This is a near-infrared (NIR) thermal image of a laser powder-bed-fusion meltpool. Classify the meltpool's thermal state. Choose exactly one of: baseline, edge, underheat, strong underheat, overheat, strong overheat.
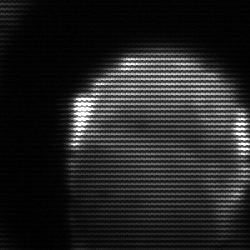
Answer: edge